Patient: sex M, age 77
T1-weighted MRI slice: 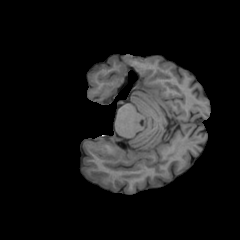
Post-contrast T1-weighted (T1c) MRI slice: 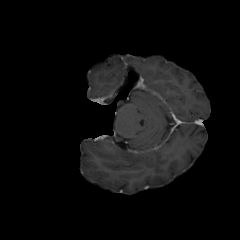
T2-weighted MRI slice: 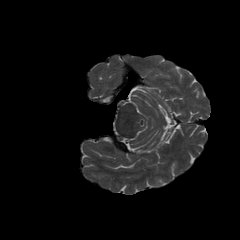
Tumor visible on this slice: no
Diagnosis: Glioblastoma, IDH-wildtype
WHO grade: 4